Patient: sex F, age 64
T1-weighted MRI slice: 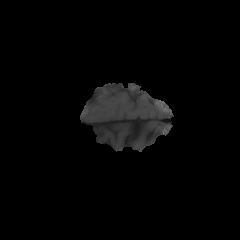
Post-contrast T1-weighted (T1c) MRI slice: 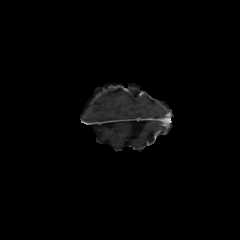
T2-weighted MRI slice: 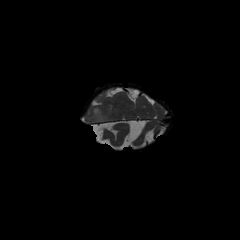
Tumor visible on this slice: yes
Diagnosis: Glioblastoma, IDH-wildtype
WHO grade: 4